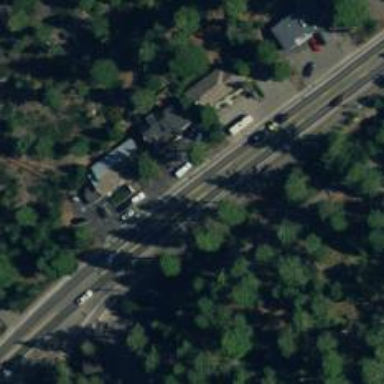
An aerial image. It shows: Primary highway with separate asphalt sidewalk.